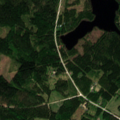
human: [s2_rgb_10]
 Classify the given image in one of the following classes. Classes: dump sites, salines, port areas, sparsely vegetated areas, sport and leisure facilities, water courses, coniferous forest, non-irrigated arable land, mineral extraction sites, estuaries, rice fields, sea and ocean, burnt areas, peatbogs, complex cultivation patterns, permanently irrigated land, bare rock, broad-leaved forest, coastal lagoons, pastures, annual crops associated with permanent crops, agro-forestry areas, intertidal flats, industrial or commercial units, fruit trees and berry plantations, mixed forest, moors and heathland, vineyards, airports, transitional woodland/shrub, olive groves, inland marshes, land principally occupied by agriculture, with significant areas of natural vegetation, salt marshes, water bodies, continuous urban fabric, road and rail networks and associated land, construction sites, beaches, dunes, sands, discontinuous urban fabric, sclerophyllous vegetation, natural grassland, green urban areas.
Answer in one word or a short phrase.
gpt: coniferous forest, mixed forest